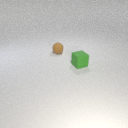
small green rubber cube to the right of small brown rubber sphere